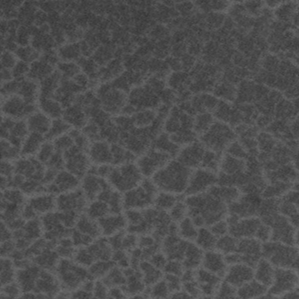
Label: frost